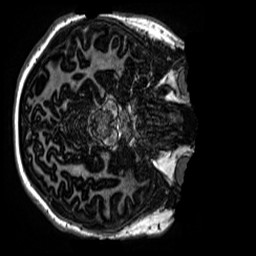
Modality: MP2RAGE
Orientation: axial
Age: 13
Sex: female
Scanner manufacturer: siemens
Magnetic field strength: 3 T
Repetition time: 4 s
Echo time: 0.00299 s